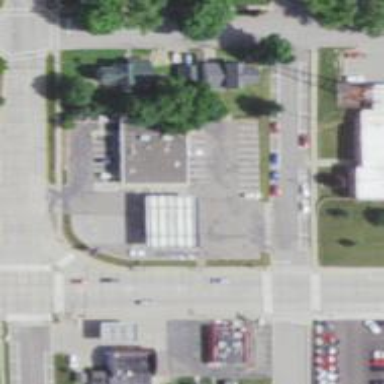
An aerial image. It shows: Convenience shop.